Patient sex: M
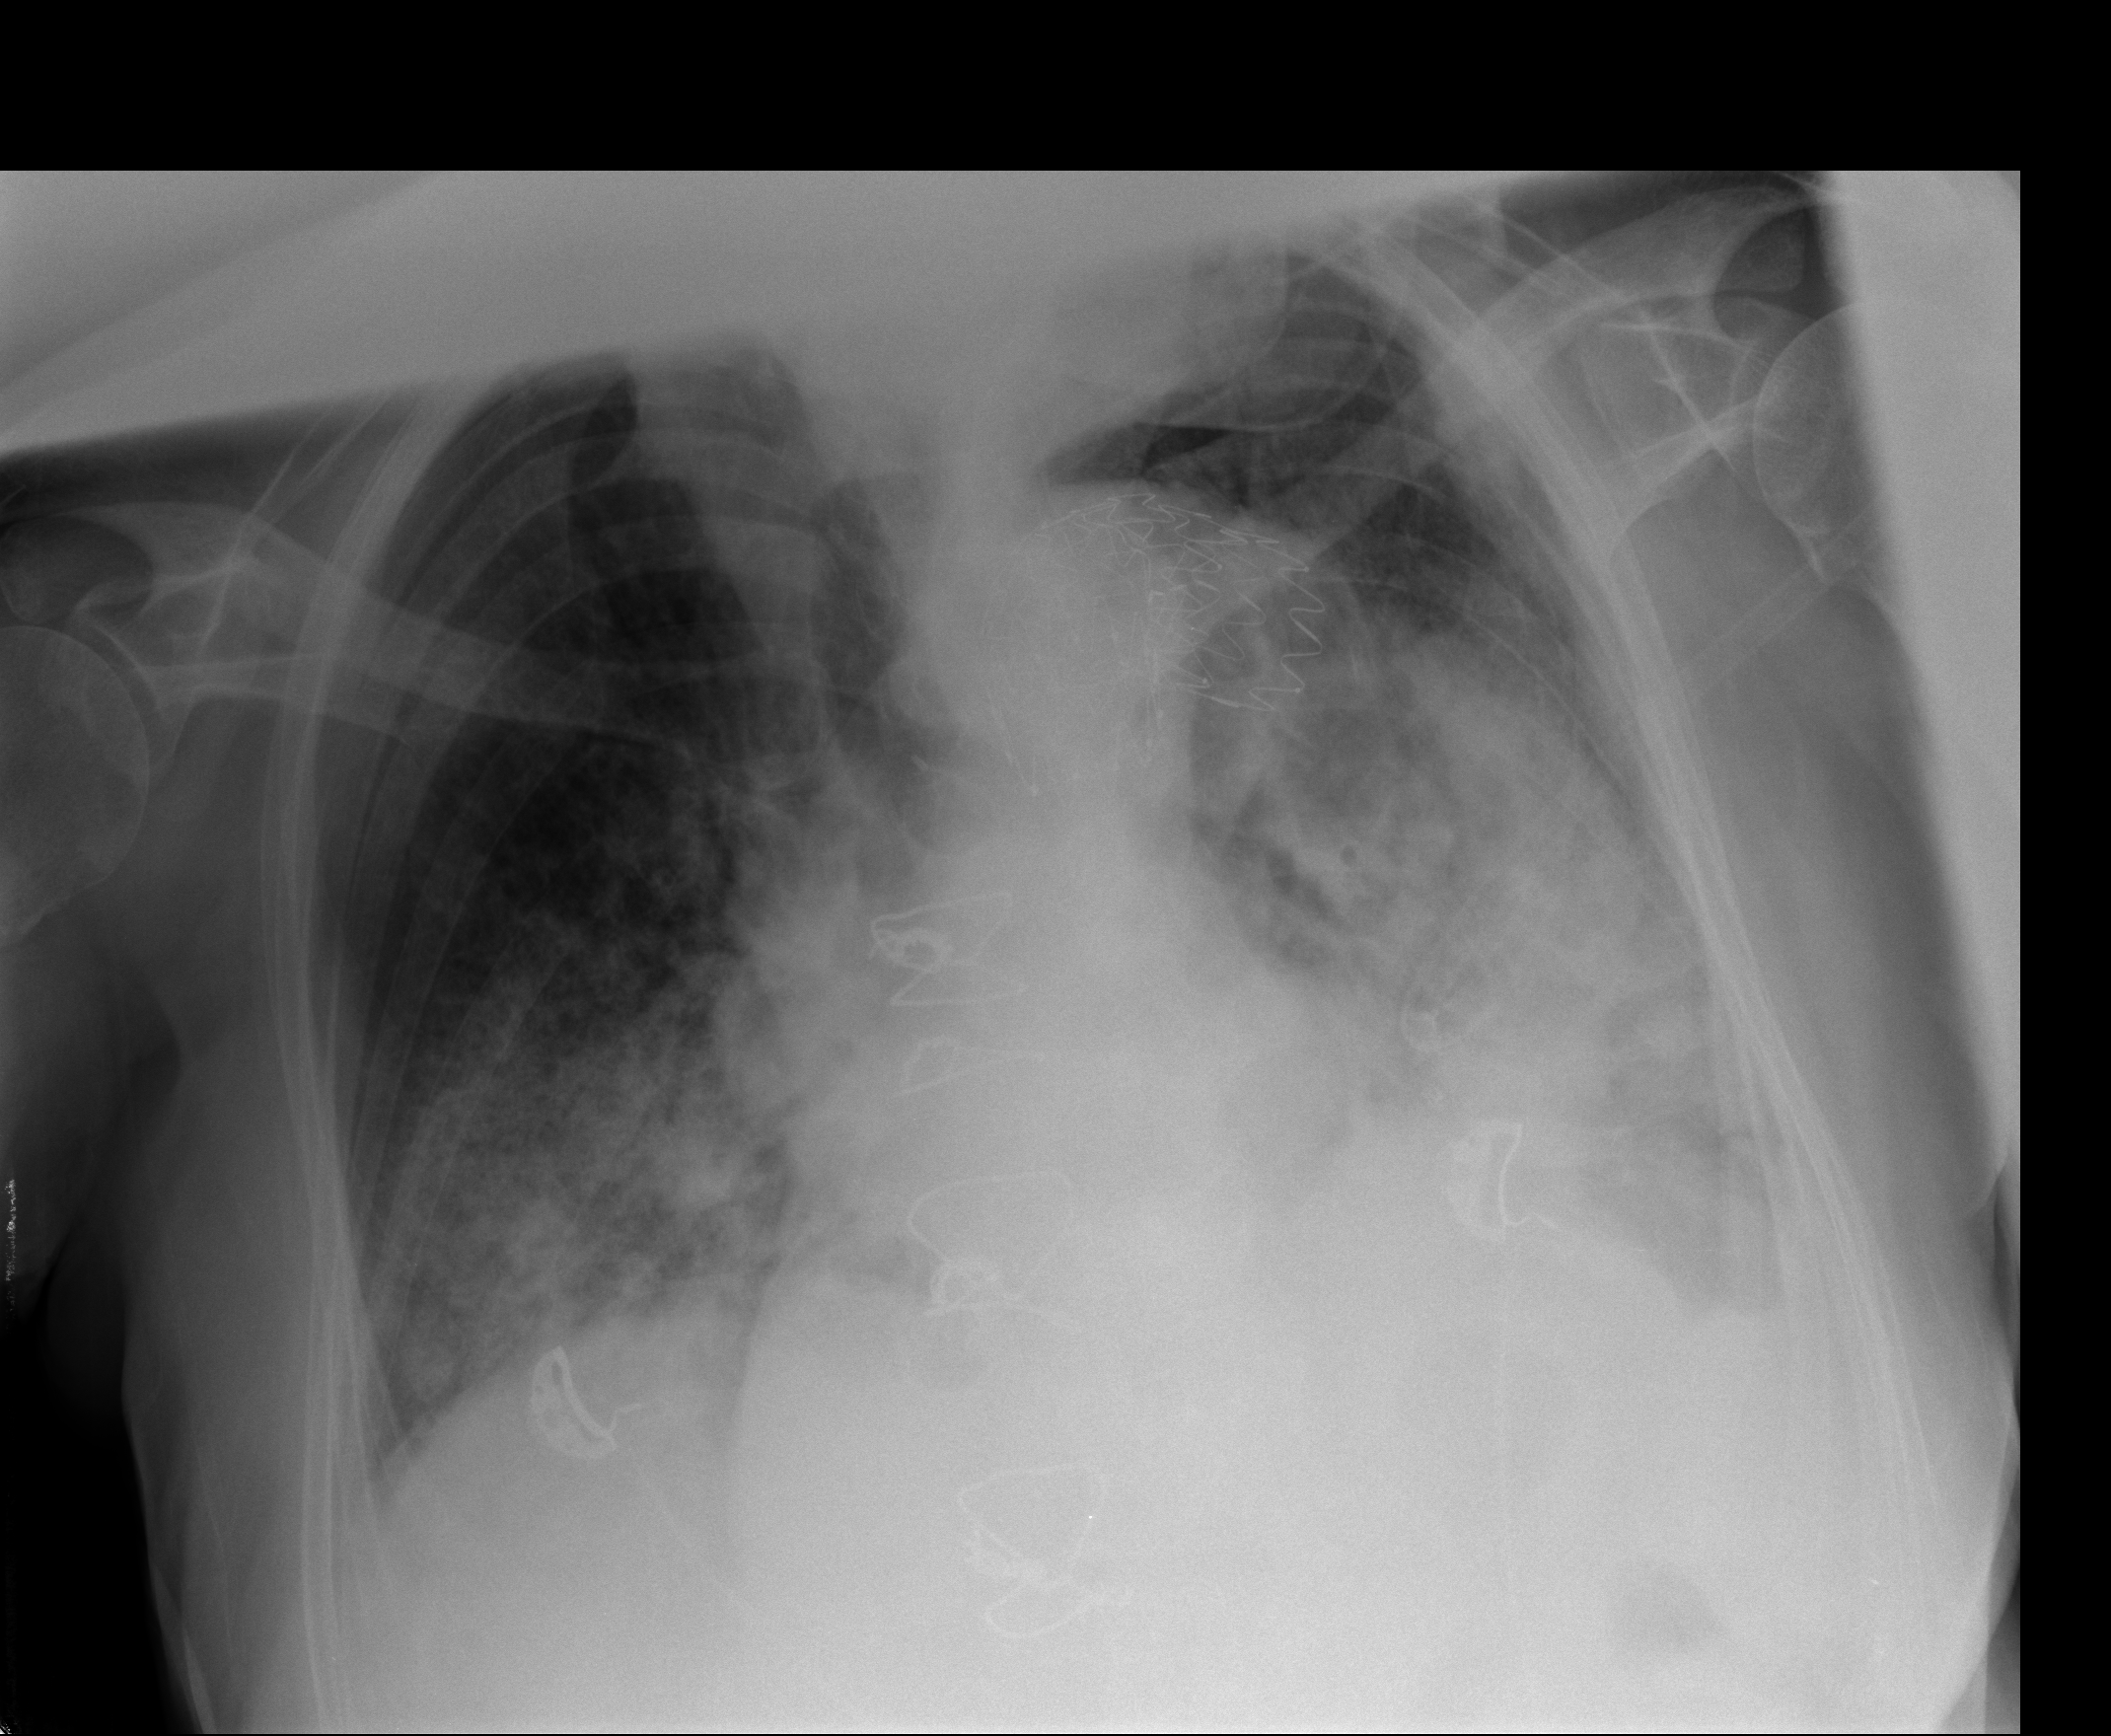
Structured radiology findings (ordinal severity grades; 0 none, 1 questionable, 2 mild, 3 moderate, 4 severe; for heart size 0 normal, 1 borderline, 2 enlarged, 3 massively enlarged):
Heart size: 2
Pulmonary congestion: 2
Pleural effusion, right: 0
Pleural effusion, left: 2
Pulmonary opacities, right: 2
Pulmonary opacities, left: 3
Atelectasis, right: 2
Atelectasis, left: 2